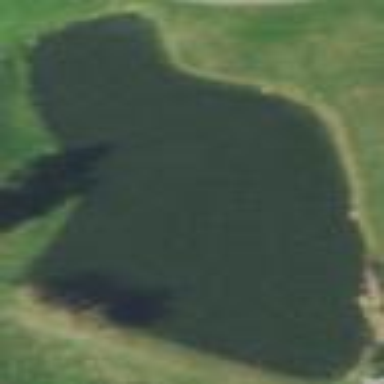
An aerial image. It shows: Water hazard on golf course. The hazard is natural water feature.